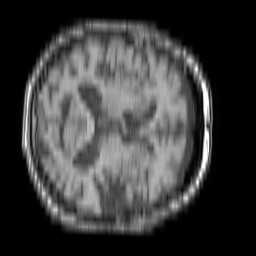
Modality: T1w
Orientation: axial
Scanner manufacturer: philips
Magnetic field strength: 1.5 T
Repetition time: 0.1846 s
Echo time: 0.001823 s